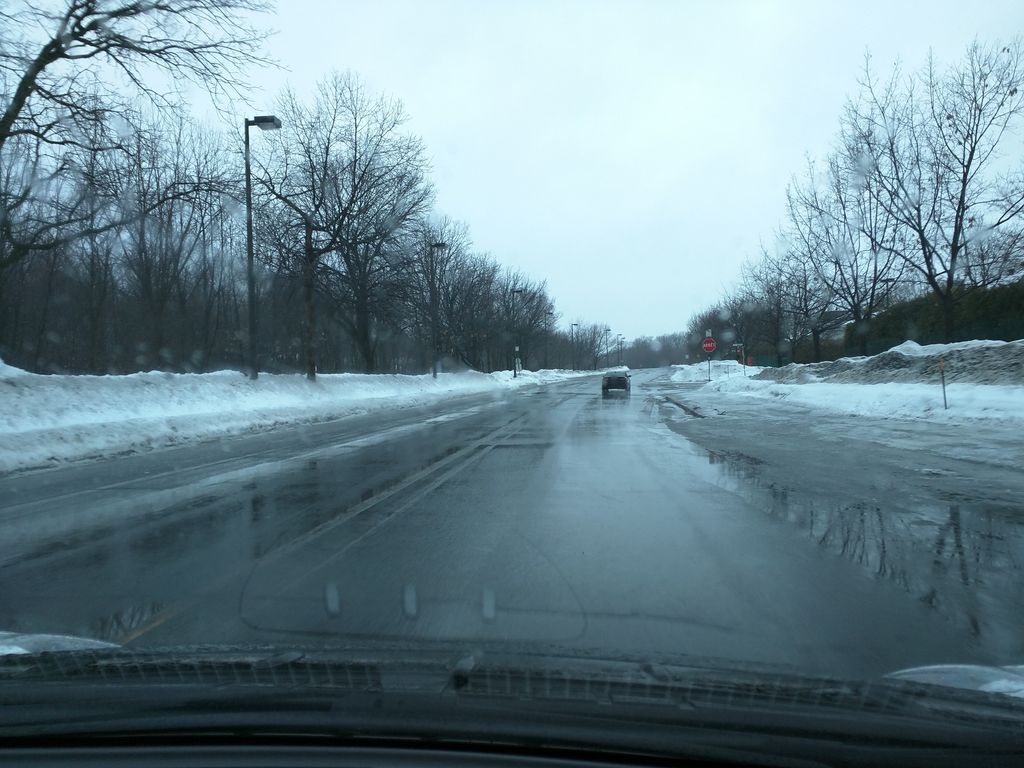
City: montreal